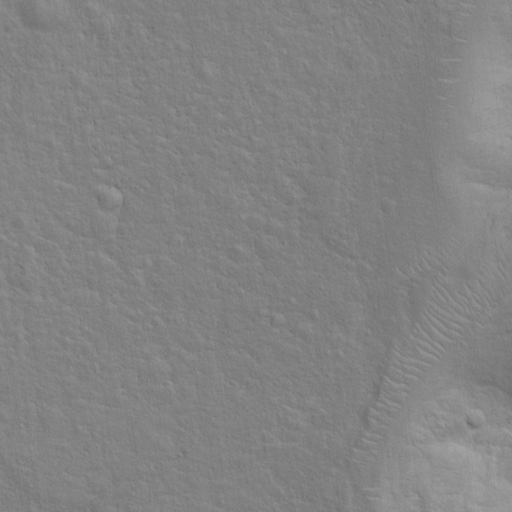
Classes present: Background, Cone